Interaction volume radius: 10 \u00c5
Interaction volume height: 30 \u00c5
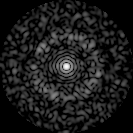
Disorder parameter: 0.8605